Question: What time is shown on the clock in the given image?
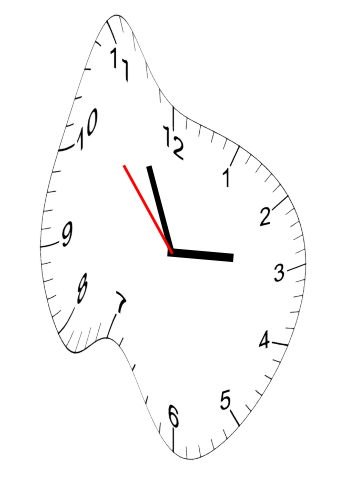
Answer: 02:55:53